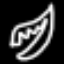
Label: leaf